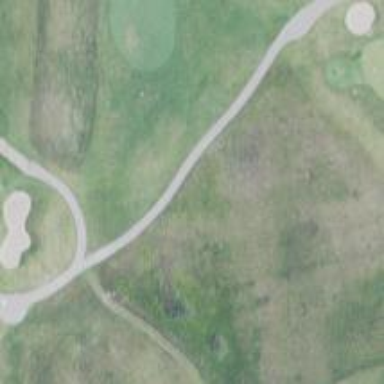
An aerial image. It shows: Path for both road and golf.